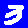
Digit: 3